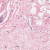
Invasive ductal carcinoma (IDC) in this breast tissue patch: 0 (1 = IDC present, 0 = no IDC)